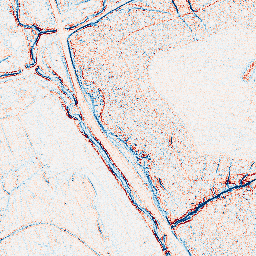
Category: classical
Decomposition family: uniform
Decomposition parameters: size: 3
Upsampling method: quartic
Upsampling parameters: scale: 4
Upsampling scale: 4